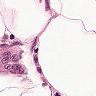
Metastatic tissue present: no